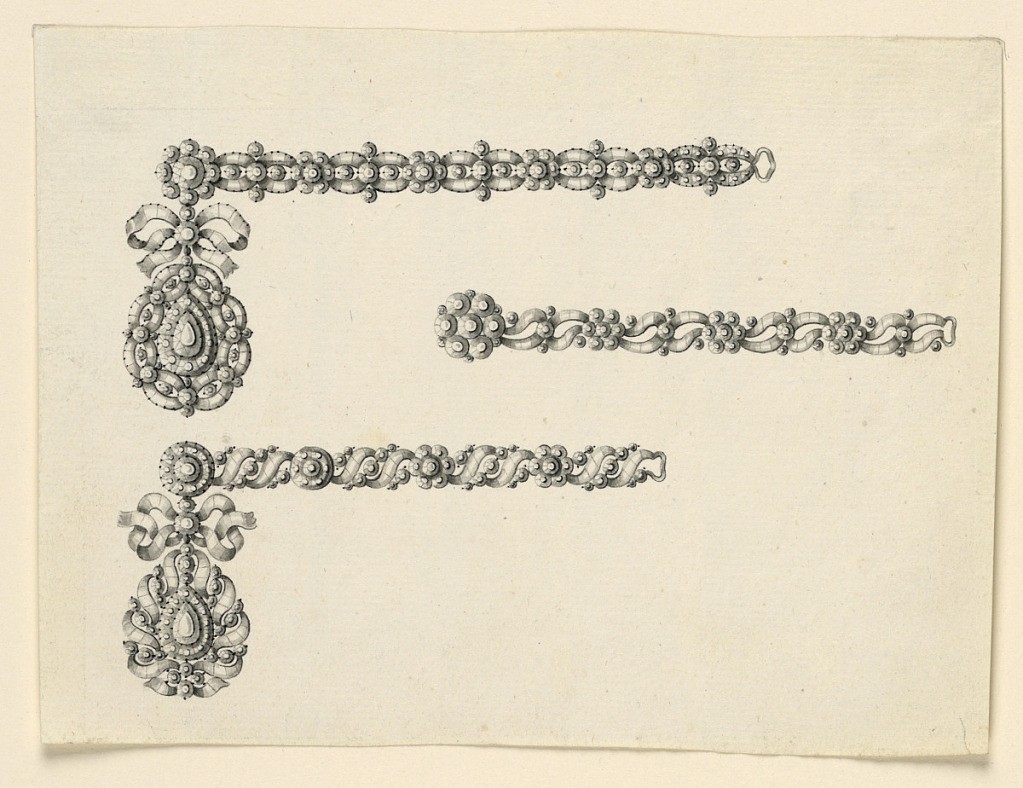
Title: Designs for Two Necklaces and a Chain
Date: late 18th century
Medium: Pen and black ink, brush and gray watercolor on paper
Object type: Drawing
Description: Jewelry designs for two necklaces and a chain. The right sides, each below the other. Above, the chain consists of entwined bands, connected by blossoms; hanging on a knot a drop framed by the entwined bands. The chain consists of entwined scrolls, connected by blossoms; below, a scroll of loosely flowing ribbon is connected by disks; hanging on a knot, framed by the ribbon scrolls, having the shape of a palmette.